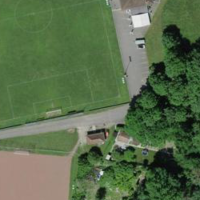
EUNIS habitat code: 53
Species observed at this site:
Euonymus fortunei